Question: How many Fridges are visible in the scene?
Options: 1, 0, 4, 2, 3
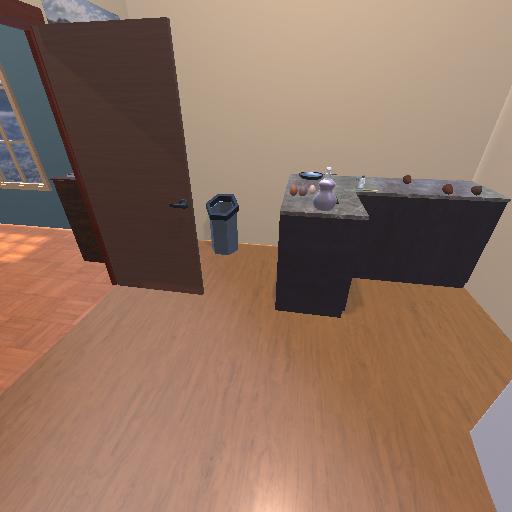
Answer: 1